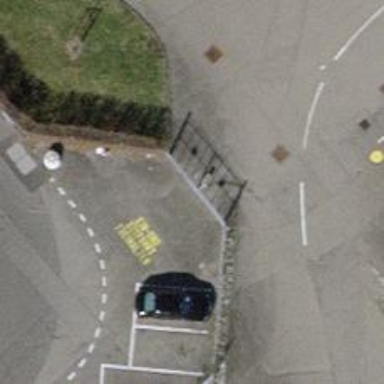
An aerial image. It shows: Gate.